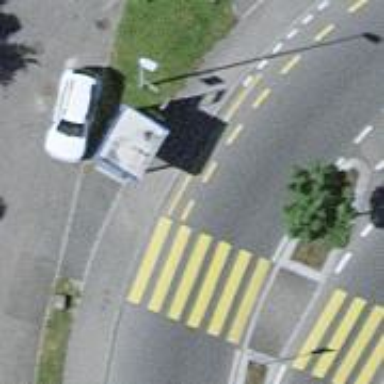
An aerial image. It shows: Kerb serving as barrier.